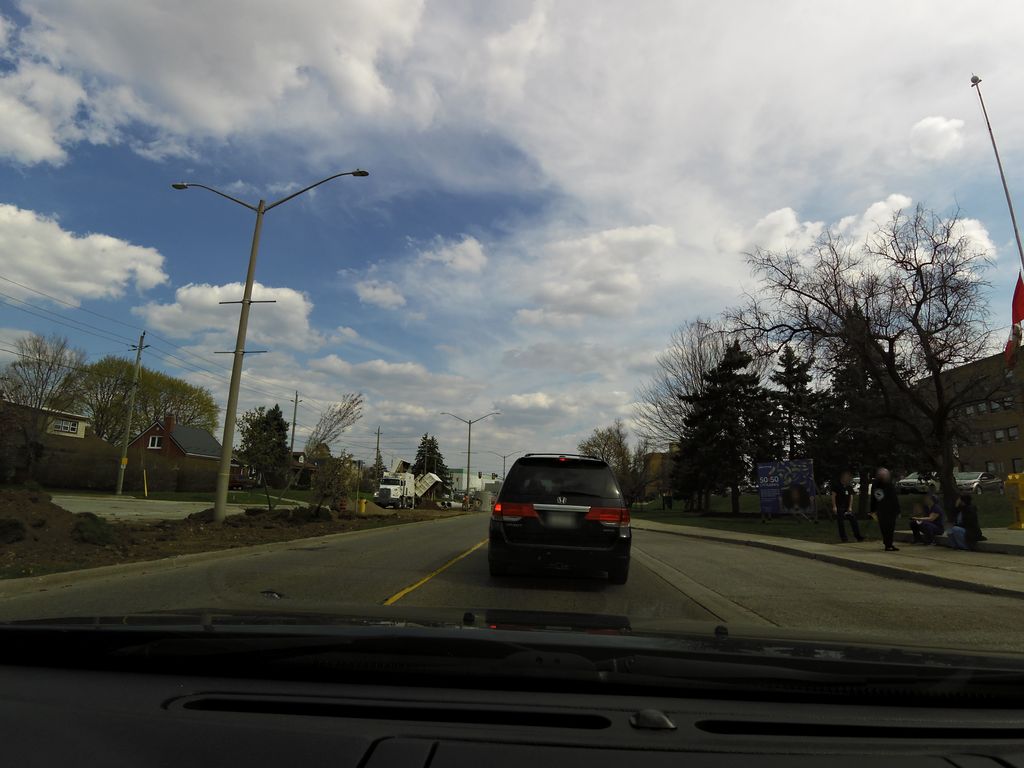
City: kitchener-waterloo